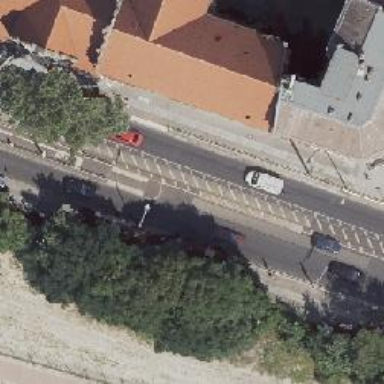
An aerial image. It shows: Unmarked crossing with pedestrian island.